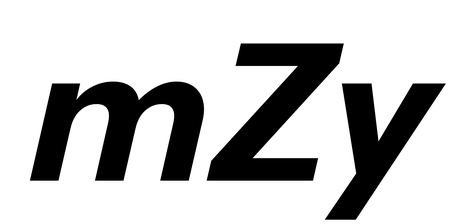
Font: InstrumentSans-Italic_Bold_Italic